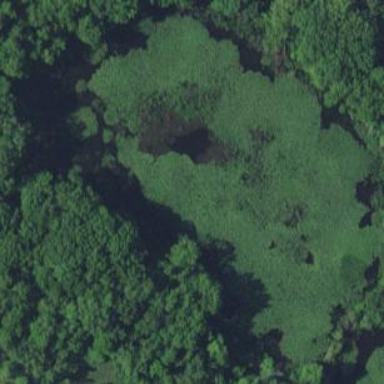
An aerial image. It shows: Pond surrounded by natural water.